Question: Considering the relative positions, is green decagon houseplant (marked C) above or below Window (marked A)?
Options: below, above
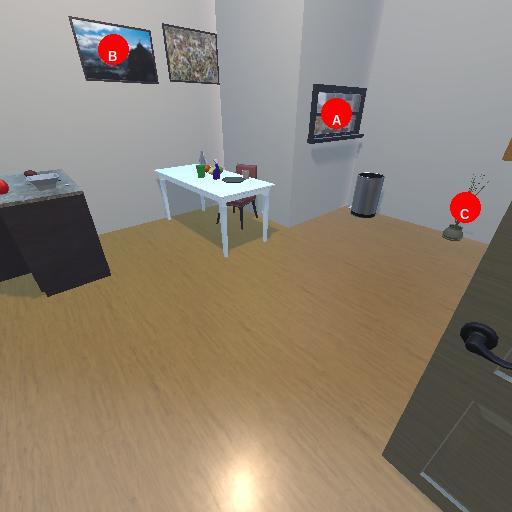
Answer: below